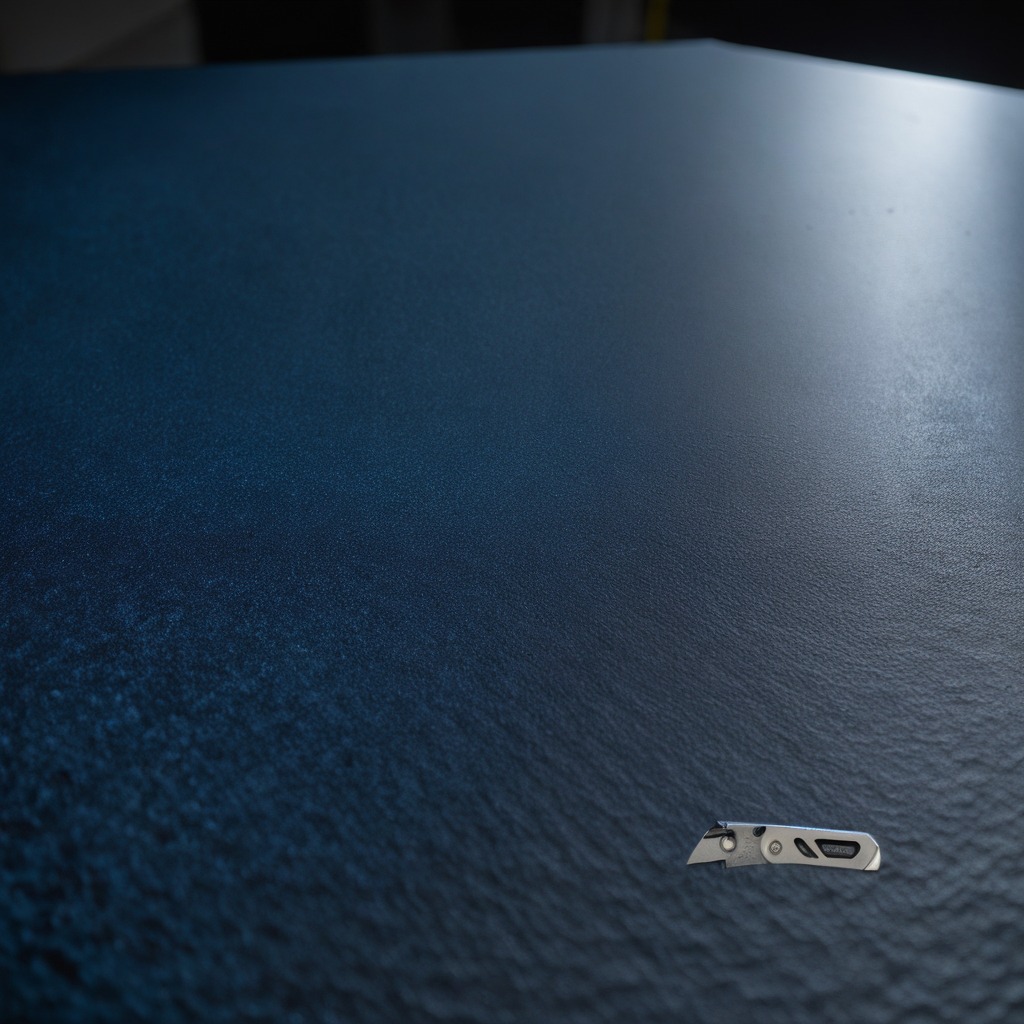
A utility knife is lying on a clean granite tabletop covered with a blue rubber mat inside a workshop at night dim ambient light soft shadows worn but beneath the mat